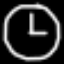
Label: clock